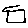
Label: house